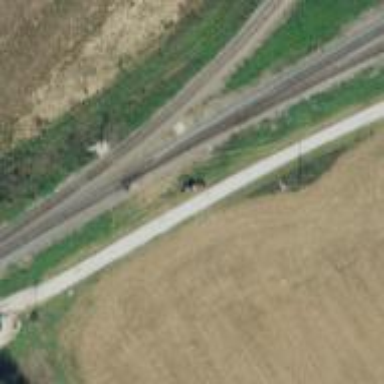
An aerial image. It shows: Railway track.